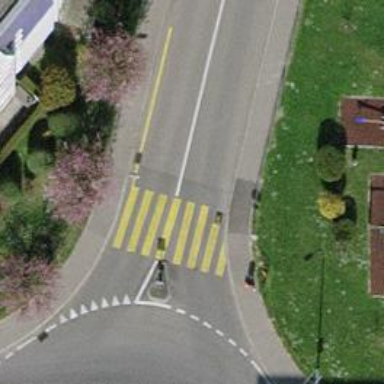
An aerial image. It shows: Asphalt footway with marked zebra crossing that includes crossing island.